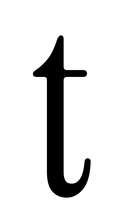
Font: InstrumentSerif-Regular